Магнитометры, основанные на эффекте Холла, используются в смартфонах для измерения магнитного поля. Магнитометр измеряет все три компоненты магнитного поля. Магнитометр расположен на печатной плате смартфона и не виден снаружи. На рисунке 1 показан полосовой магнит с полудлиной $d$ и дипольным моментом $M$.  Величина магнитного поля полосового магнита в осевом направлении в точке $P$ ($B_\text{axial}$) и в точке $Q$ на срединном перпендикуляре ($B_\text{equatorial}$) задаётся следующими формулами: \begin{align} B_\text{axial}=\frac{\mu_0}{4\pi} \frac{2M r_\text{P}}{(r_\text{P}^2-d^2)^2},\\ B_\text{equatorial}=\frac{\mu_0}{4\pi} \frac{M}{(r_\text{Q}^2+d^2)^{3/2}}. \end{align} где $\mu_0$ — магнитная постоянная ($\mu_0/4\pi=10^{-7}$ Н/А$^2$), $r_\text{P}, r_\text{Q}$ — расстояния между центром магнита и точками наблюдения магнитного поля. В данной задаче будем считать магнит точечным диполем ($d\ll r_\text{P},r_\text{Q}$). В данной задаче магнит считается точечным диполем. Погрешности оценивать не требуется. $\textbf{О симуляции:}$ На экране вы видите рабочую область с белым фоном и сеткой. Рабочее поле расположено в вертикальной плоскости, в которой и проводится эксперимент. В рабочей области находятся четыре объекта: 1. смартфон 2. магнит (сине-красный, S-N соответственно) 3. тёмная трубка с однородной толщиной стенок 4. линейка, которая может быть активирована кнопкой «SHOW/HIDE SCALE». Расстояние между линиями сетки 1 см.  $\textbf{Установка:}$ Объекты можно перемещать мышью. Смартфон, линейку, магнит можно поворачивать в этой плоскости. Поворот контролируется слайдерами в правой части. Чтобы повернуть объект, сдвиньте слайдер мышью. Для более точного контроля нажмите на слайдер и используйте стрелки на клавиатуре для поворота объектов. Внутри смартфона находится магнитометр, который измеряет магнитное поле магнита поблизости. Точное расположение магнитометра неизвестно. В зависимости от положения магнитометра, правая панель показывает проекции $B_w$ и $B_l$ магнитного поля вдоль ширины и длины смартфона (рис. 2). Проекция $B_w$ направлена направо от начальной (портретной, вертикальной) ориентации смартфона. Проекция $B_l$ направлена вниз вдоль длины телефона. $\textbf{Измерения:}$ После того как вы нажмёте 'START MEASUREMENT', начнут сниматься графики зависимости $B_w$ и $B_l$ от времени. 'RESET GRAPH' очистит все значения на графике. При наведении курсора на кривую, показываются значения точек. Можно масштабировать график, указав времена в поля "Graph start time ($t_i$)" и "Graph end time ($t_f$)". Смартфон может повредиться при нахождении в сильном магнитном поле. Для предотвращения этого появляется предупреждение 'Maximum Magnetic field exceeded' и останавливаются измерения, когда измеренное значение превышает 6500~мкТл. Измерения восстанавливаются, когда магнит удаляют от телефона на достаточное расстояние. $\textbf{Дальнейшие указания:}$ Магнит можно перемещать стрелочками клавиатуры. Для этого необходимо кликнуть курсором на рабочее поле. Более плавные/быстрые перемещения можно получить, нажимая на кнопки '2X FINER MAGNET MOVEMENT/2X COARSER MAGNET MOVEMENT' (finer = точные, coarser = грубые). При каждом нажатии на кнопку движения становятся в два раза плавнее/быстрее. Кнопки станут неактивными, когда будет достигнут предел точности регулировки положения. Ускорение свободного падения направлено вниз экрана. Пол отмечен красной линией. Все объекты находятся в плоскости экрана. Более подробная информация о трубке приведена перед частью (B). Считайте, что магнит удерживается в стационарном положении, когда вы размещаете его в любом месте экрана. Нажатие на кнопку "Drop" отпустит магнит, и он начнет падать. Обратите внимание, что магнит можно бросить только после нажатия кнопки 'START MEASUREMENT'. Кнопка 'RESET POSITION' вернет магнит в положение, из которого он был брошен в последний раз. При необходимости объекты можно перемещать за пределы рабочей области.
Определите положение магнитометра в смартфоне. Для упрощения ответа на данный вопрос более точная сетка нарисована на схема смартфона в листе ответов. Шаг точной сетки 2 мм. Отметьте положение магнитометра в смартфоне символом "$\bigotimes$".
Постройте подходящий линейный график и по нему определите дипольный момент магнита. Занесите использованные данные в таблицу. Полая немагнитная вертикальная трубка однородной толщины показана на экране. Когда вы бросаете магнит, он должен быть ориентирован вдоль оси трубы. Кнопка "DROP" отпускает магнит. Магнит не видно при движении внутри трубы. Считайте, что магнит не наклоняется и не поворачивается при падении. Трубка состоит из трёх частей: деревянной (wood, W), алюминиевой (Al) с проводимостью $=3.77\times10^7$ Ом${}^{-1}\cdot$м${}^{-1}$, и медной (Cu) с проводимостью $=5.96\times10^7$ Ом${}^{-1}\cdot$м${}^{-1}$. Эти три материала могут располагаться в произвольном порядке, не обязательно как указано выше. Если магнит отпустить вертикально (вдоль оси $y$, направленной вниз), падение магнита описывается уравнением: $$m\ddot{y}=mg-k\dot{y}$$ где $m$ — масса магнита, $g$ — ускорение свободного падения ($g=9.8$ м/с${}^2$), $k$ — коэффициент затухания, обусловленный возникающими вихревыми токам в трубке. Коэффициенты затухания для деревянной, алюминиевой, медной частей трубки равна нулю, $k_\text{Al}$, и $k_\text{Cu}$, соответственно. Таким образом, чтобы провести эксперимент, выполните следующие шаги: — Расположите должным образом смартфон, магнит и трубку. — Нажмите кнопку «Start Measurement». — Нажмите кнопку «DROP». Магнитометр не измеряет малые магнитные поля, создаваемые вихревыми токам в трубке. При падении магнита в трубке строится график зависимости $B_w$ и $B_l$ от времени.
Используя график зависимости магнитного поля от времени, определите последовательность материалов вдоль трубки. Укажите свой ответ в листе ответов, напишите номер части возле соответствующего материала. Части нумеруются сверху вниз: 1 для верхней части, 2 для средней, 3 для нижней.
Определите конечную скорость магнита в алюминиевой части трубки, построив соответствующий линейный график. На листе ответов приведена такая же сетка, как и у рабочей области симуляции. Нарисуйте схематично смартфон, трубку и магнит в том положении и ориентации, которые были в вашем эксперименте. Используйте прямоугольник для указания смартфона. Заполните таблицу данными, необходимыми для построения графика. Определите длину алюминиевого участка трубки. Вы можете использовать/не использовать графический метод измерения длины алюминиевой части трубки. Если вы используете график/набор данных для определения длины, воспользуйтесь дополнительными столбцами в таблице для пересчета. На листе ответов приведена такая же сетка, как и у рабочей области симуляции. Нарисуйте схематично смартфон, трубку и магнит в том положении и ориентации, которые были в вашем эксперименте. Используйте прямоугольник для указания смартфона. Заполните таблицу данными, необходимыми для построения графика. Определите длину алюминиевого участка трубки. Вы можете использовать/не использовать графический метод измерения длины алюминиевой части трубки. Если вы используете график/набор данных для определения длины, воспользуйтесь дополнительными столбцами в таблице для пересчета. На листе ответов приведена такая же сетка, как и у рабочей области симуляции. Нарисуйте схематично смартфон, трубку и магнит в том положении и ориентации, которые были в вашем эксперименте. Используйте прямоугольник для указания смартфона. Заполните таблицу данными, необходимыми для построения графика. Определите длину алюминиевого участка трубки. Вы можете использовать/не использовать графический метод измерения длины алюминиевой части трубки. Если вы используете график/набор данных для определения длины, воспользуйтесь дополнительными столбцами в таблице для пересчета. На листе ответов приведена такая же сетка, как и у рабочей области симуляции. Нарисуйте схематично смартфон, трубку и магнит в том положении и ориентации, которые были в вашем эксперименте. Используйте прямоугольник для указания смартфона. Заполните таблицу данными, необходимыми для построения графика. Определите длину алюминиевого участка трубки. Вы можете использовать/не использовать графический метод измерения длины алюминиевой части трубки. Если вы используете график/набор данных для определения длины, воспользуйтесь дополнительными столбцами в таблице для пересчета. На листе ответов приведена такая же сетка, как и у рабочей области симуляции. Нарисуйте схематично смартфон, трубку и магнит в том положении и ориентации, которые были в вашем эксперименте. Используйте прямоугольник для указания смартфона. Заполните таблицу данными, необходимыми для построения графика. Определите длину алюминиевого участка трубки. Вы можете использовать/не использовать графический метод измерения длины алюминиевой части трубки. Если вы используете график/набор данных для определения длины, воспользуйтесь дополнительными столбцами в таблице для пересчета. На листе ответов приведена такая же сетка, как и у рабочей области симуляции. Нарисуйте схематично смартфон, трубку и магнит в том положении и ориентации, которые были в вашем эксперименте. Используйте прямоугольник для указания смартфона. Заполните таблицу данными, необходимыми для построения графика. Определите длину алюминиевого участка трубки. Вы можете использовать/не использовать графический метод измерения длины алюминиевой части трубки. Если вы используете график/набор данных для определения длины, воспользуйтесь дополнительными столбцами в таблице для пересчета. На листе ответов приведена такая же сетка, как и у рабочей области симуляции. Нарисуйте схематично смартфон, трубку и магнит в том положении и ориентации, которые были в вашем эксперименте. Используйте прямоугольник для указания смартфона. Заполните таблицу данными, необходимыми для построения графика. Определите длину алюминиевого участка трубки. Вы можете использовать/не использовать графический метод измерения длины алюминиевой части трубки. Если вы используете график/набор данных для определения длины, воспользуйтесь дополнительными столбцами в таблице для пересчета.
Определите конечную скорость магнита в медной части трубки, построив соответствующий линейный график. Определите длину медного участка трубки. Вы можете использовать/не использовать графический метод измерения длины медной части трубки. Если вы используете график/набор данных для определения длины, воспользуйтесь дополнительными столбцами в таблице для пересчета.
Определите длину деревянного участка трубки. Вы можете использовать/не использовать графический метод измерения длины деревянной части трубки. Если вы используете график/набор данных для определения длины, воспользуйтесь дополнительными столбцами в таблице для пересчета.
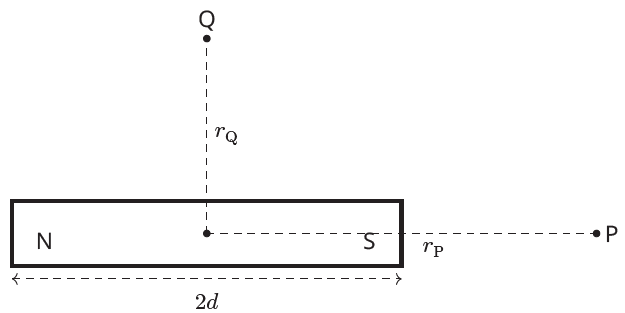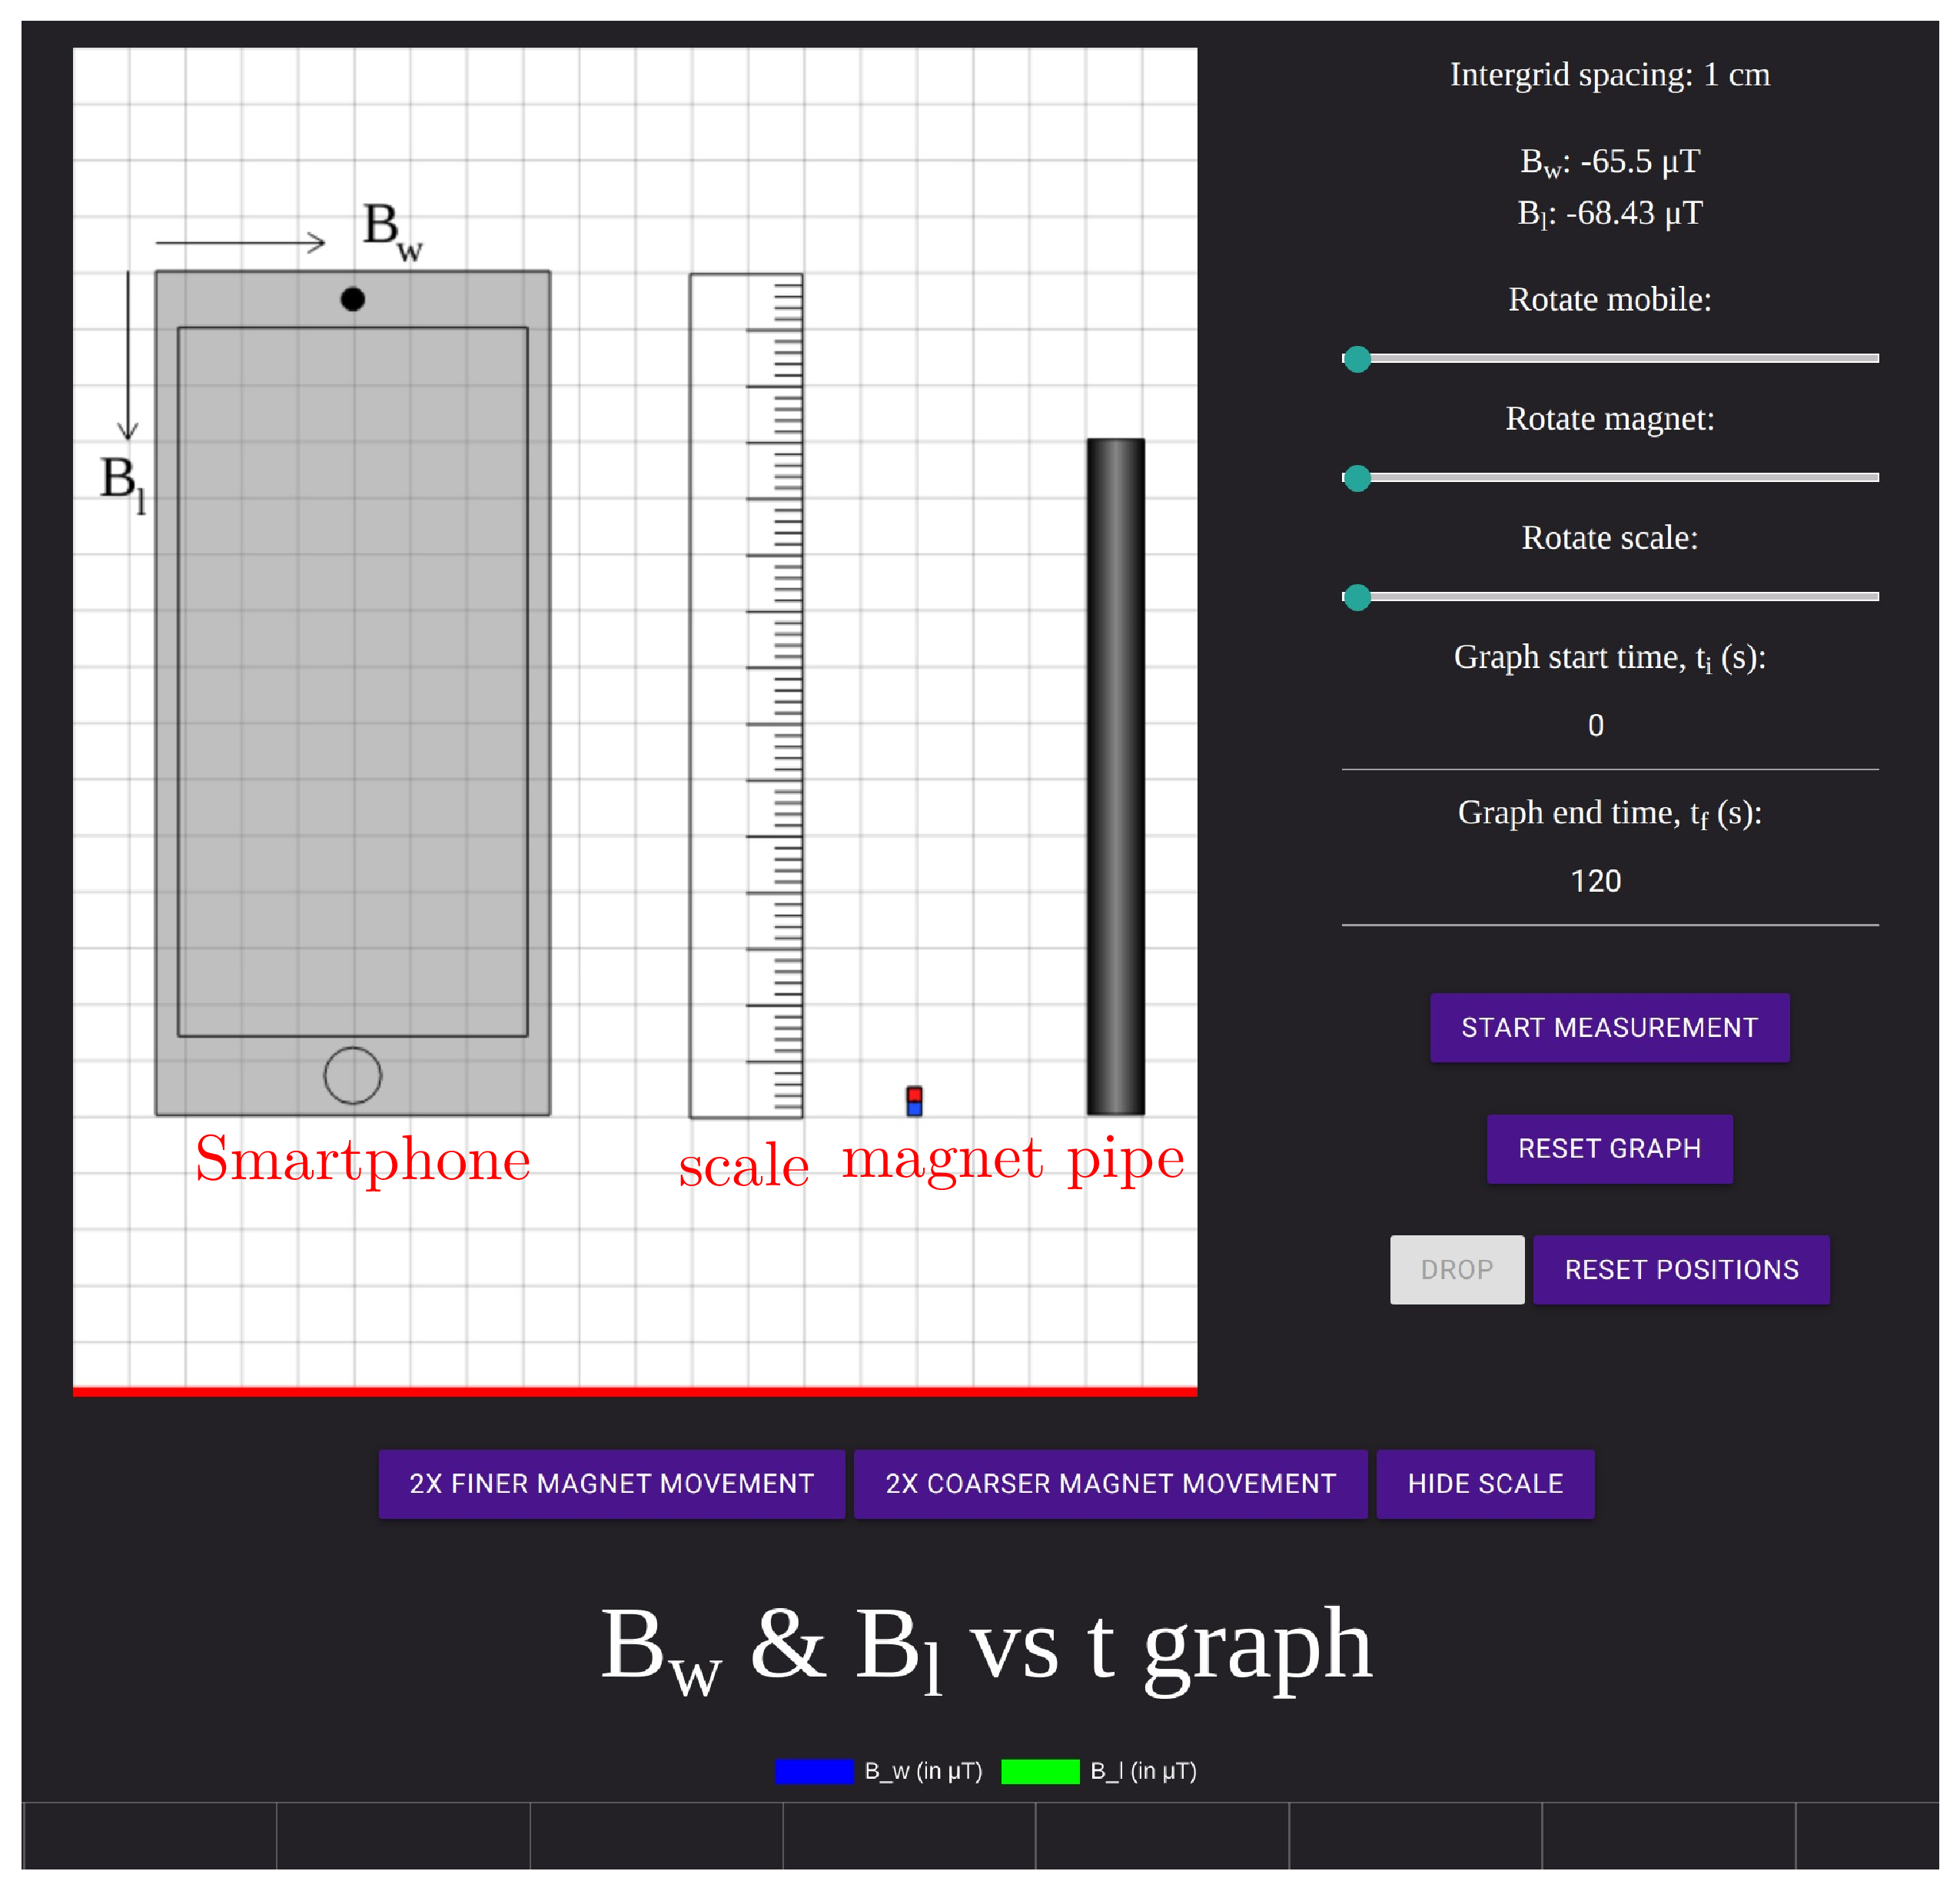
Определите положение магнитометра в смартфоне. Для упрощения ответа на данный вопрос более точная сетка нарисована на схема смартфона в листе ответов. Шаг точной сетки 2 мм. Отметьте положение магнитометра в смартфоне символом "$\bigotimes$".

Постройте подходящий линейный график и по нему определите дипольный момент магнита. Занесите использованные данные в таблицу.

Используя график зависимости магнитного поля от времени, определите последовательность материалов вдоль трубки. Укажите свой ответ в листе ответов, напишите номер части возле соответствующего материала. Части нумеруются сверху вниз: 1 для верхней части, 2 для средней, 3 для нижней.

Определите конечную скорость магнита в алюминиевой части трубки, построив соответствующий линейный график.   На листе ответов приведена такая же сетка, как и у рабочей области симуляции. Нарисуйте схематично смартфон, трубку и магнит в том положении и ориентации, которые были в вашем эксперименте. Используйте прямоугольник для указания смартфона.   Заполните таблицу данными, необходимыми для построения графика.   Определите длину алюминиевого участка трубки. Вы можете использовать/не использовать графический метод измерения длины алюминиевой части трубки. Если вы используете график/набор данных для определения длины, воспользуйтесь дополнительными столбцами в таблице для пересчета.

Определите конечную скорость магнита в медной части трубки, построив соответствующий линейный график.   Определите длину медного участка трубки. Вы можете использовать/не использовать графический метод измерения длины медной части трубки. Если вы используете график/набор данных для определения длины, воспользуйтесь дополнительными столбцами в таблице для пересчета.

Определите длину деревянного участка трубки. Вы можете использовать/не использовать графический метод измерения длины деревянной части трубки. Если вы используете график/набор данных для определения длины, воспользуйтесь дополнительными столбцами в таблице для пересчета.
Темы:
PE, Вязкое трение, Электромагнетизм, Азиатские, Магнитное поле, 2022